Question: <URL>
The problem regards the website linked above.
<URL>
This is the part of the code that doesn't work as intended. Please look at the comments. Above them are the lines that are problematic.
The code I pointed out with comments intends to replace two elements' height/width value, which is "auto", with its current value in pixels, so I can later do a CSS3 transition - as you might know, the transition property is unable to work with a value of "auto".
Basically, I recover the computed value with this:
'''
someVariable=window.getComputedStyle(<"my element">).getPropertyValue('<"width or height">');
'''
Then I apply it to the element with this:
'''
<"my element">.style.<"width or height">=someVariable;
'''
The height works perfectly. The width, however, makes the width 0... which make the CSS3 transition work, but also moves the scissors to the left. You can see how this is a problem by opening a section and closing it again on the page. (You open or close a section by clicking a title.)
Note that getting the computed values is not where the problem lies. As you can see in the pastebin link in the beginning of the message, outputting them with 'console.log()' gives the expected values.
> This is the website I'm working on, not an archived copy just for this
website. So accessing it after an answer has been accepted will
(hopefully!) lead you to a problem-free page. Or a 404 not found
error, depending on when you try to access it.
---
Okay, so, since the problem was not very clear, I've created two Fiddles isolating the problem as much as possible. And an explanation drawing.
1 -- WITH content. Will allow you to see how the content's height is properly set according to the stored value. (Yeah, the content doesn't reappear if you reopen the section. Don't feel like looking into this problem since it's not relevant here. Must've removed some important line when I was minimizing the amount of code. And yeah, it's ugly, because I didn't bother to work on the proportions or anything.)
<URL>
2 -- WITHOUT content. This one is so you see only what is directly related to the problem at hand. Yes, it's even uglier, since I minimized the amount of CSS too. The transition is greatly lengthened, so you can see what happens really well.
<URL>
And the explanation drawing. (<URL>. You can also zoom in with Ctrl-+.

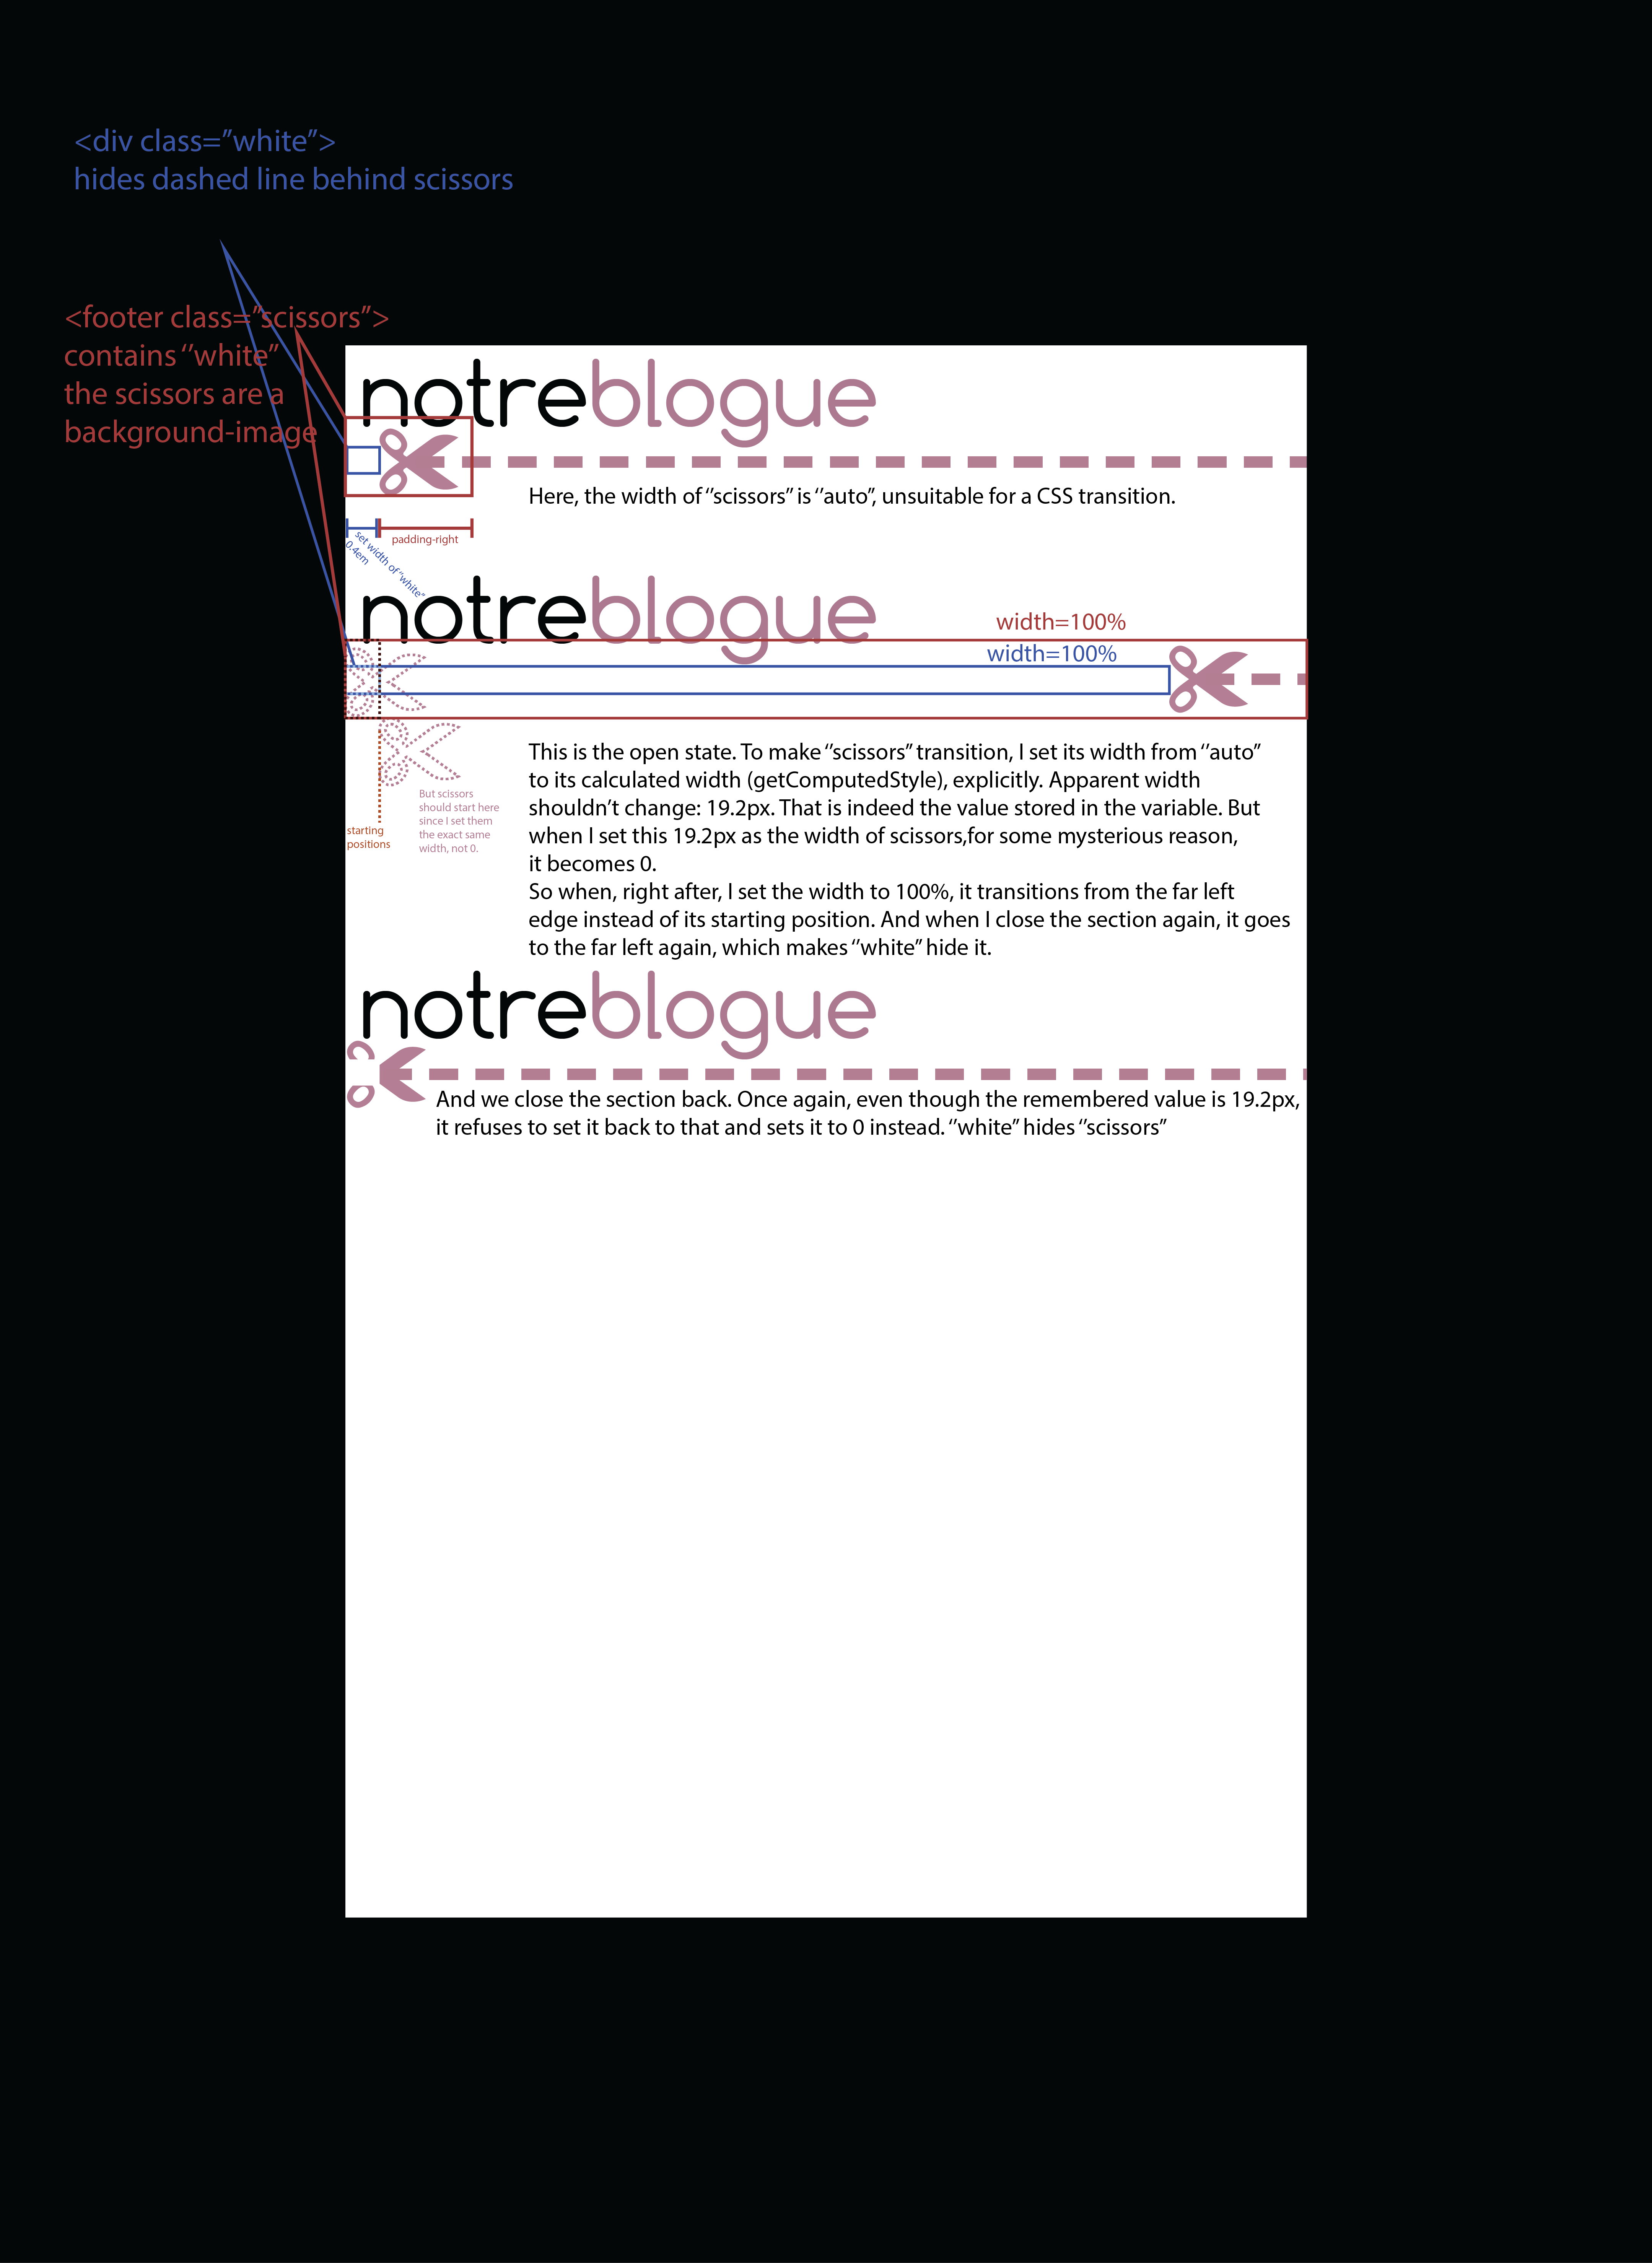
Answer: You should use 'max-width : 0' for closing the scissors and 'max-width:1000px;' for the opened state. By doing this you override 'width:auto' which is the problem in your transition.